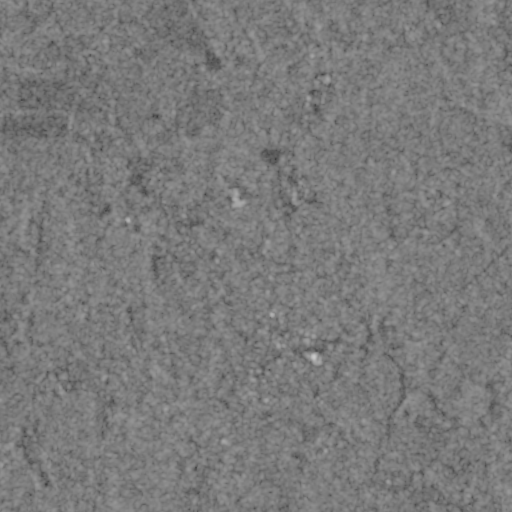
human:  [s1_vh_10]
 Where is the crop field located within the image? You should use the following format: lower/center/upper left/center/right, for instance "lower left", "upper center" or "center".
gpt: The crop field is located in the upper left of the image.
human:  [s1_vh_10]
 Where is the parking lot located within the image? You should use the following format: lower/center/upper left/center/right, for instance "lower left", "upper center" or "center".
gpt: The parking lot is located in the lower center of the image.
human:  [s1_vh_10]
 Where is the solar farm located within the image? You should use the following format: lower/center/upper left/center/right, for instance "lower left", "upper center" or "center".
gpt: The solar farm is located in the upper left of the image.
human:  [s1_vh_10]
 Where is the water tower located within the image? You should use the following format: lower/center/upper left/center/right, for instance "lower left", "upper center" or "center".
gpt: The water tower is located in the center of the image.
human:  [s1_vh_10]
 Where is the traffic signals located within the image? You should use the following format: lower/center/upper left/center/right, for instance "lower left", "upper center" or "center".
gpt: The traffic signals is located in the lower center of the image.
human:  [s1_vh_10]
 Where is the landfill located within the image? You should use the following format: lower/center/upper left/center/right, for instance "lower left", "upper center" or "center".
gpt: There is no landfill in the image.

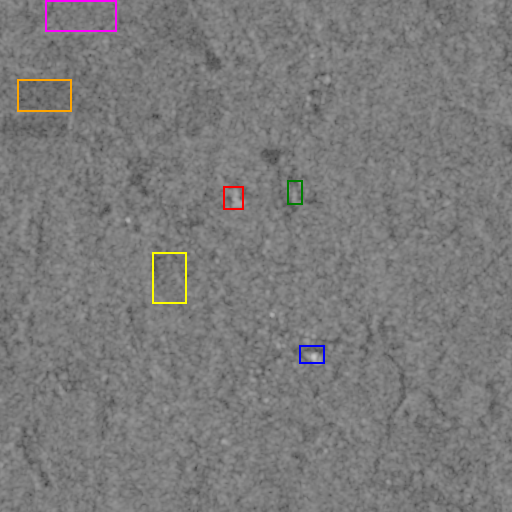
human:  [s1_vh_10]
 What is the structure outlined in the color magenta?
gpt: The structure outlined in magenta is a crop field.
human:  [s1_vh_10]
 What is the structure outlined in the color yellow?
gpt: The structure outlined in yellow is a park.
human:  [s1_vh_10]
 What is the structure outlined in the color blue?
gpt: The structure outlined in blue is a parking lot.
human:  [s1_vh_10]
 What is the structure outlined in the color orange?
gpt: The structure outlined in orange is a solar farm.
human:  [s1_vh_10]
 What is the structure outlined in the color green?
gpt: The structure outlined in green is a building.
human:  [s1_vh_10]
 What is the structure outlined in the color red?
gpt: The structure outlined in red is a building.
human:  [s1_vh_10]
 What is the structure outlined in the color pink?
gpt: There is no pink outline.